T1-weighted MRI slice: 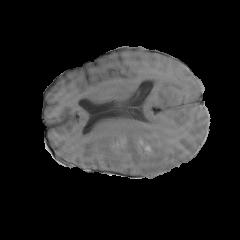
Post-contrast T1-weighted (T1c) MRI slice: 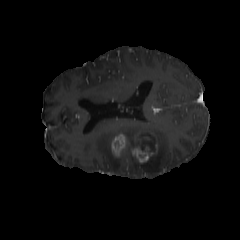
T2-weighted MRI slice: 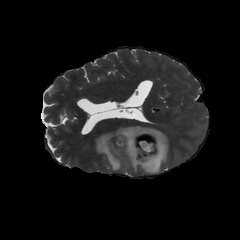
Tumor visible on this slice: yes